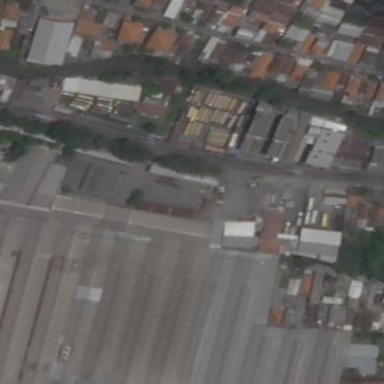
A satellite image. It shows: Industrial area.